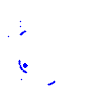
Particle: kaon